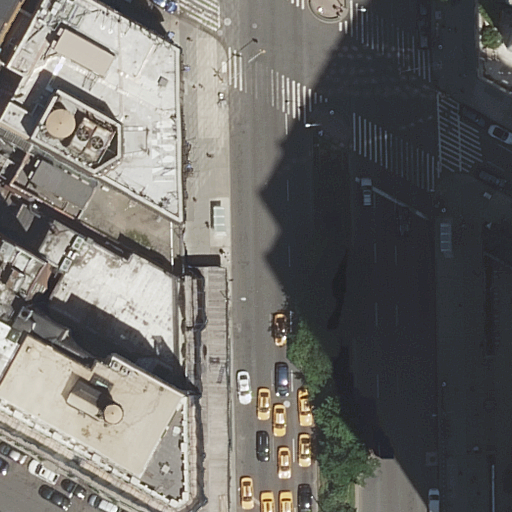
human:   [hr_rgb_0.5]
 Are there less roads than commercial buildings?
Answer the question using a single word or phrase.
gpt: no

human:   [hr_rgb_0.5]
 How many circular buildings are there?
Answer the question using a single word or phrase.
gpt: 0

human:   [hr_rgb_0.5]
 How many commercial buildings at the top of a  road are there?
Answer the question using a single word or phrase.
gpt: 0

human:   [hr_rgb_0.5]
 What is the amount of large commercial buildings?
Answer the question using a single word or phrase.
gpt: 0

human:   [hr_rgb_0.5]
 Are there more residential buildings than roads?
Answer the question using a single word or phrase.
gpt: no

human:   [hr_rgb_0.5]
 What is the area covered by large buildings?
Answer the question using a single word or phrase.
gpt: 2687m2

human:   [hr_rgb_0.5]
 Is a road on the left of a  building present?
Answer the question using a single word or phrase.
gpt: yes

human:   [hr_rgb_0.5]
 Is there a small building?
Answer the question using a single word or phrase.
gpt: yes

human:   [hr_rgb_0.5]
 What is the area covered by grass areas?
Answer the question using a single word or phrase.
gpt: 0m2

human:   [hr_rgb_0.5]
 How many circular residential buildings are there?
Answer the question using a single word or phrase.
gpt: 0

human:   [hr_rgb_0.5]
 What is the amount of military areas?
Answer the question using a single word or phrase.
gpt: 0

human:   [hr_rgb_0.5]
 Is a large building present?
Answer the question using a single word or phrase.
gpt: yes

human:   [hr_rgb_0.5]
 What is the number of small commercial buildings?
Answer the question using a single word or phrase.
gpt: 0

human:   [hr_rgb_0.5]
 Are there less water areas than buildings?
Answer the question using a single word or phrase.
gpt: yes

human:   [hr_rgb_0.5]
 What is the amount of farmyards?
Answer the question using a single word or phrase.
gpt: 0

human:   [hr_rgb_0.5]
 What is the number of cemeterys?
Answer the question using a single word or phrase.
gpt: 0

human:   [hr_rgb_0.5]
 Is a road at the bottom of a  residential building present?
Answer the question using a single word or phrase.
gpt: yes

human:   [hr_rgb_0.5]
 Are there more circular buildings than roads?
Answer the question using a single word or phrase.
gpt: no

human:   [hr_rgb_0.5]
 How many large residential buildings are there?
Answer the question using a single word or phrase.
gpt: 2

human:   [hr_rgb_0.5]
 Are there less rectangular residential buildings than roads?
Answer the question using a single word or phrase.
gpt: yes

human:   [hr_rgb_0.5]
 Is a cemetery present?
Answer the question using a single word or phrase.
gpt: no

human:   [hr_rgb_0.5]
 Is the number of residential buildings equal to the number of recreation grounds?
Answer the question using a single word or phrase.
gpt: no

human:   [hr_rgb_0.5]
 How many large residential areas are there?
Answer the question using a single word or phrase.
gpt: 0

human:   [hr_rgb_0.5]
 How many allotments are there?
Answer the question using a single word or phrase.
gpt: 0

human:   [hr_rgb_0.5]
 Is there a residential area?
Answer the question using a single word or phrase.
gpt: no

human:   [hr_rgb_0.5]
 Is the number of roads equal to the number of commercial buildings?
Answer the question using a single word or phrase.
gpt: no

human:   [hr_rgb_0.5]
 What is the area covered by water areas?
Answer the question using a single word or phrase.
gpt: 0m2

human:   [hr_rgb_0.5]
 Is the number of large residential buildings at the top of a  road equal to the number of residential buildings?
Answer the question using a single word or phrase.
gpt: no

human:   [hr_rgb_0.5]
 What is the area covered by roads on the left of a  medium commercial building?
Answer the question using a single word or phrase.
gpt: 0m2

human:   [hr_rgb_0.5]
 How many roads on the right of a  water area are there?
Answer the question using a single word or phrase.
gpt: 0

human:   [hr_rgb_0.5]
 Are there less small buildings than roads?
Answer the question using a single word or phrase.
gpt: yes

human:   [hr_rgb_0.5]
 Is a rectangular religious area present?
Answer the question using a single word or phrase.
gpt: no

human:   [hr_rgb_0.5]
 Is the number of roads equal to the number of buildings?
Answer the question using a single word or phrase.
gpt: no

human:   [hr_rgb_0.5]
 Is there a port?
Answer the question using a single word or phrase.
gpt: no

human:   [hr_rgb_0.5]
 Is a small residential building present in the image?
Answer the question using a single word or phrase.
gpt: no

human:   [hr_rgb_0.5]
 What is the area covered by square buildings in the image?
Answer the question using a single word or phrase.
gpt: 0m2